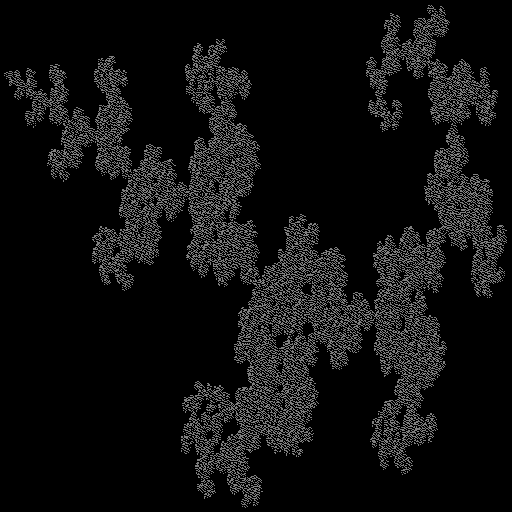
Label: a2